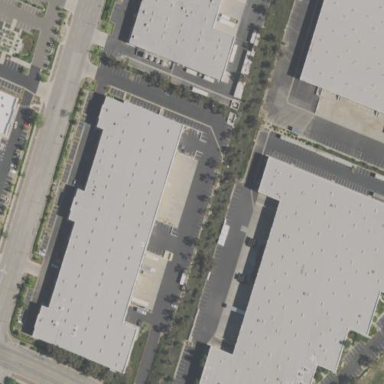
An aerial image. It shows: Warehouse.